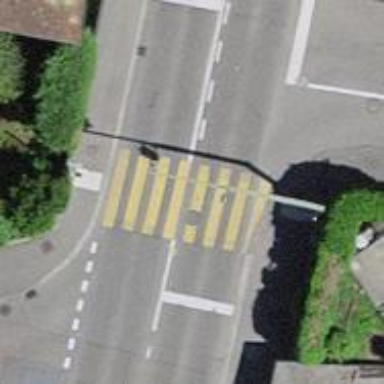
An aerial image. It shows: Uncontrolled zebra crossing on the road.